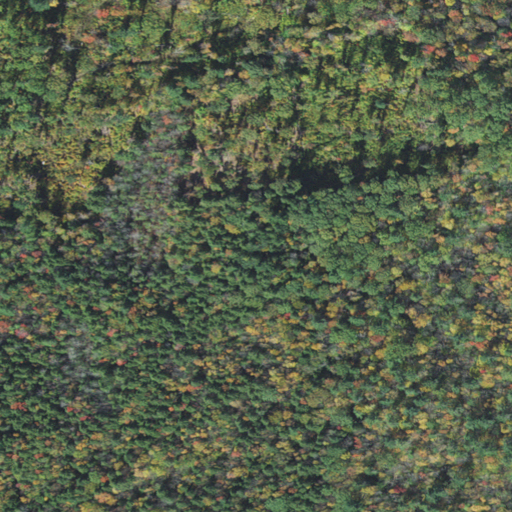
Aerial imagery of mountain in Massachusetts named Wyman Hill containing mixed forest, evergreen forest, deciduous forest, woody wetlands, and shrub